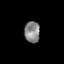
Tissue: prostate
Cell type: T cells
Senescence score: 0.2119
Nuclear area (px): 323
Mean DAPI intensity: 134.48